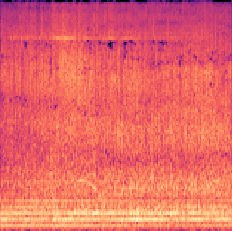
Sound class: Helicopter